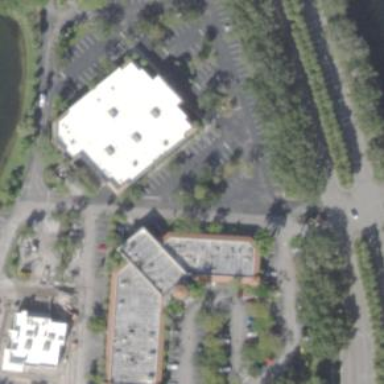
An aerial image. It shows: Commercial building.